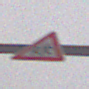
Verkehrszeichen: KinderRechts
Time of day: Midday
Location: Outdoor (Nature)
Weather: Overcast
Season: Winter
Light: Natural